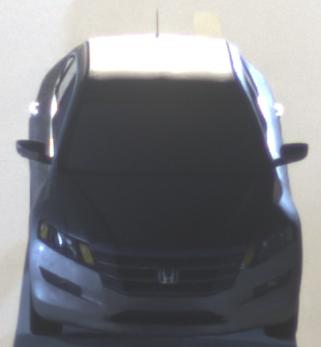
Make: Honda
Model: Crosstour
Detailed model: -
Model produced from: 2009
Model produced until: 2012
Doors: 4
Color: gray
Road condition: dry road
Daytime: night
Contrast: high contrast